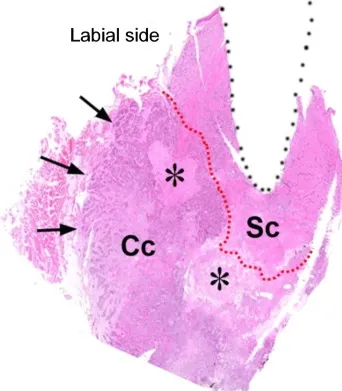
Pathological features. The tumor is divided into two parts, indicated by a red line, with a sclerotic area labeled "Sc" and a higher-cellular area labeled "Cc," featuring ischemic necrosis (asterisks) (B).
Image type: pathology (h&e)